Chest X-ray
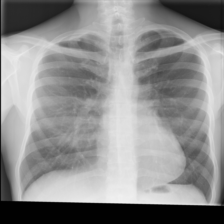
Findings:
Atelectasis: negative
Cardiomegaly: negative
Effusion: negative
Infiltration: negative
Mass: negative
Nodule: negative
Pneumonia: negative
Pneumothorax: negative
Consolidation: negative
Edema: negative
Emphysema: negative
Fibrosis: negative
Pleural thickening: negative
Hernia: negative